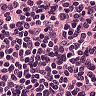
Metastatic tissue present: no